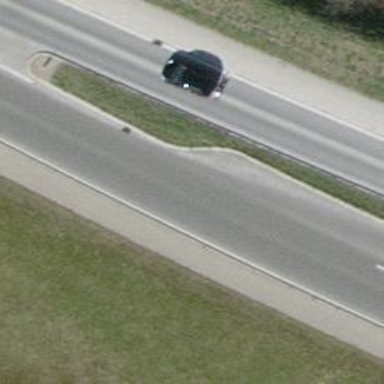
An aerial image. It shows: Asphalt road with separate sidewalks and separate cycleway. The road is classified as primary highway.